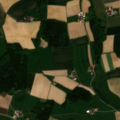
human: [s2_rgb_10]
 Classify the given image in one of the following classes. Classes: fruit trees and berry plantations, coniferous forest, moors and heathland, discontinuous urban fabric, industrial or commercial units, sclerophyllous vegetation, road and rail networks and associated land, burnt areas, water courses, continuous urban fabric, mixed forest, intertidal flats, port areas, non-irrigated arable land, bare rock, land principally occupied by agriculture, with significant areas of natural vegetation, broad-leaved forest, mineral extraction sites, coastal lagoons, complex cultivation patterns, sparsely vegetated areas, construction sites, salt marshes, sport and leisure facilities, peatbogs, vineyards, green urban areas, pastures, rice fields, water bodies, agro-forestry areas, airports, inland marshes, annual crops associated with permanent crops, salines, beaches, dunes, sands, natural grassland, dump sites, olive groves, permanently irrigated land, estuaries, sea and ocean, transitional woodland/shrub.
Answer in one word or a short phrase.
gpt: non-irrigated arable land, complex cultivation patterns, land principally occupied by agriculture, with significant areas of natural vegetation, mixed forest